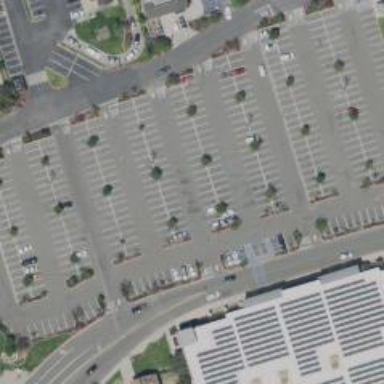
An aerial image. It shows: Parking area with surface.